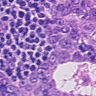
Metastatic tissue present: yes